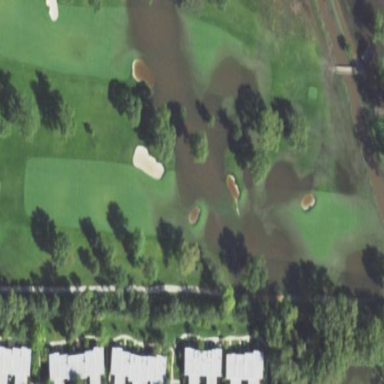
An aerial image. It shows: Grassy area designated as golf fairway.